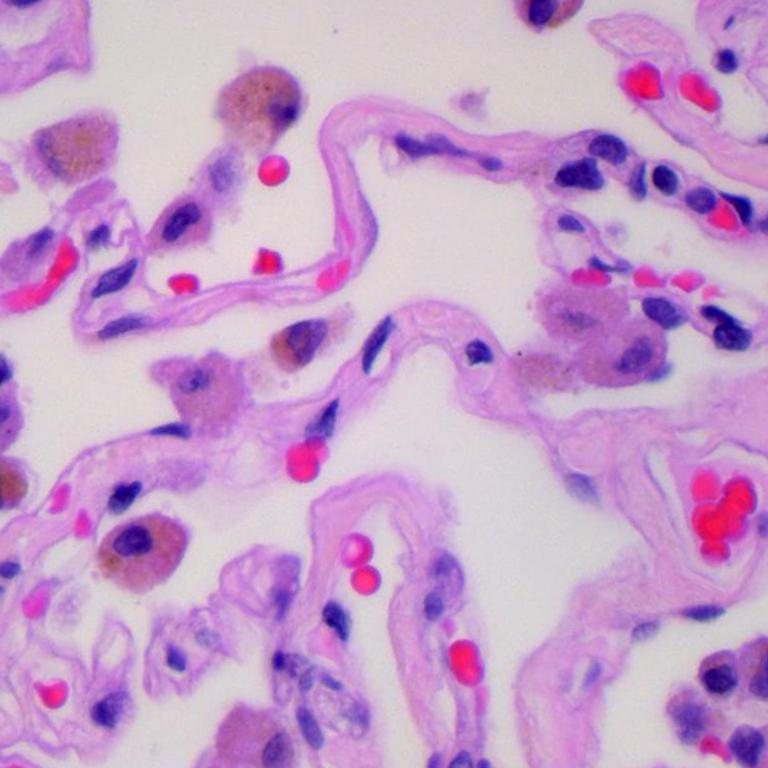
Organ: lung
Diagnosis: benign